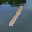
Label: 1